Question:
Is there any way of implementing padding in the top and bottom of my program for 3 and 4?
Or is there a workaround like adding
etc....
I feel asif the line numbers and the Styled text are too close to the top and bottom.
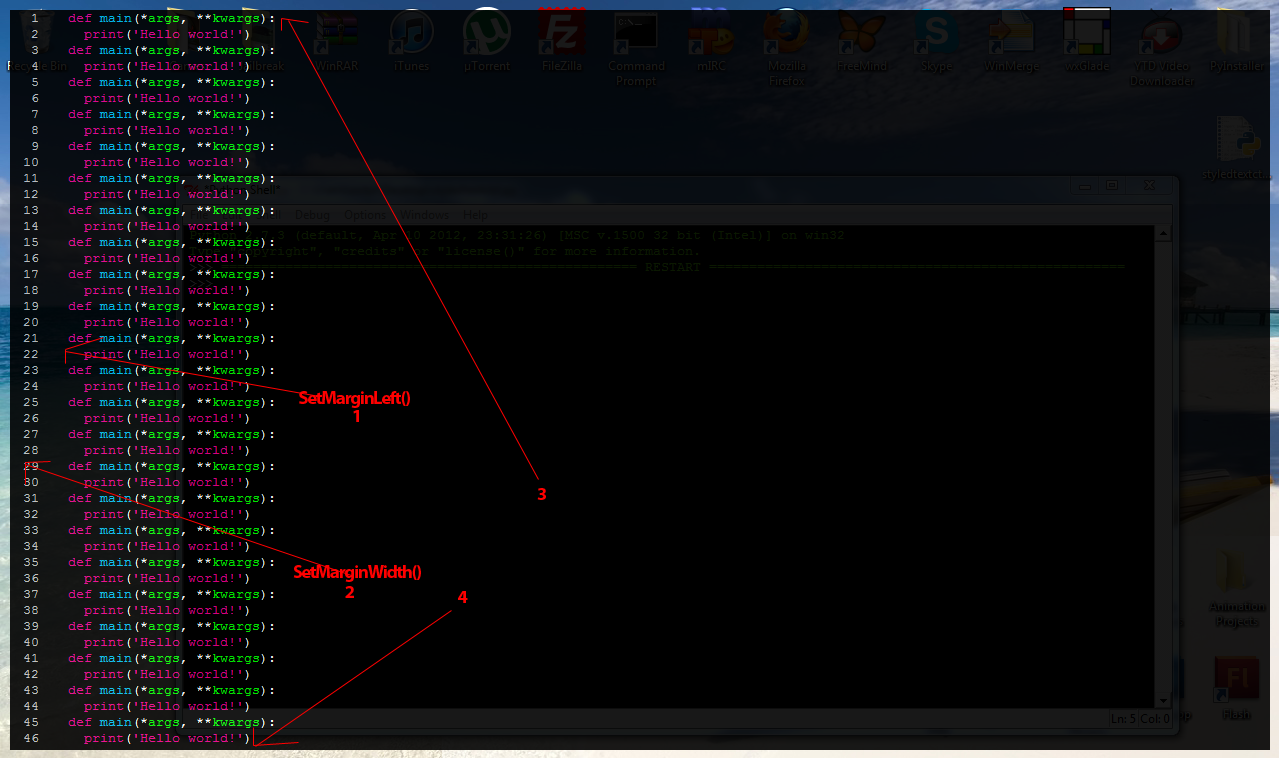
Answer: No, I don't think that Scintilla has a property that controls the size of the top and bottom margins.